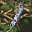
Label: 1